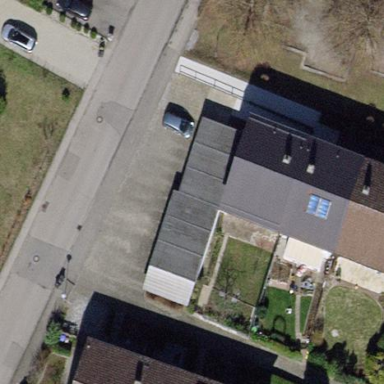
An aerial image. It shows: Group of garages.